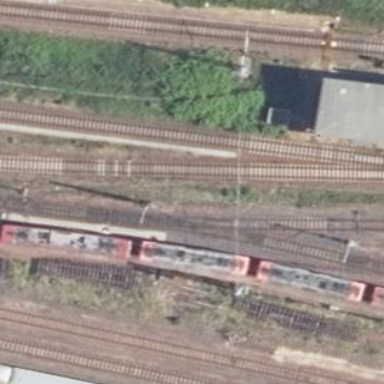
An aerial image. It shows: Railway switch.